Question: I'm looking for a way to build a handler/resize as seen on jsfiddle (screenshot below). My app has two divs each with a height of 50% and I would like to find a way to allow the user to resize the divs just like in jsfiddle. What's the cleanest way to do this with JavaScript and/or jQuery. Thanks

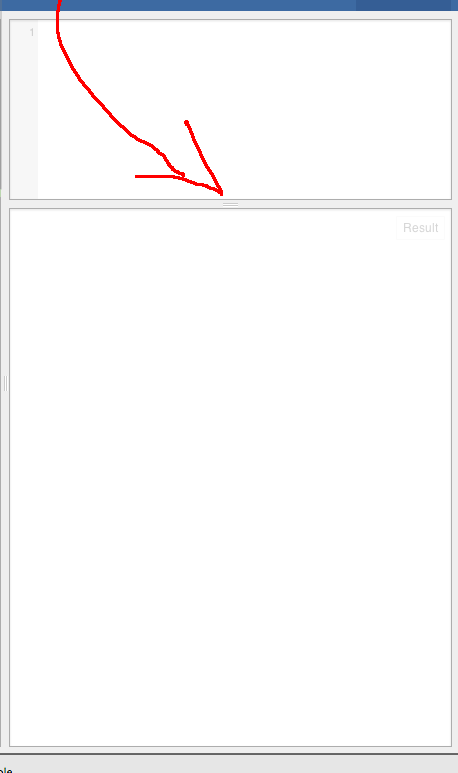
Answer: Can use jQUeryUI 'rezizeable' . <URL>
Set resizeable on one div and use 'alsoRezize' option to connect the other